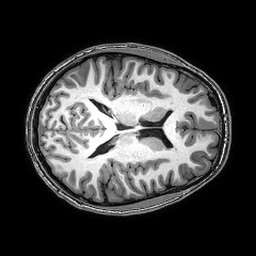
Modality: T1w
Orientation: axial
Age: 25
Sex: male
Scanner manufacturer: philips
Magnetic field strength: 3 T
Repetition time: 0.008459 s
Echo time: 0.0039 s